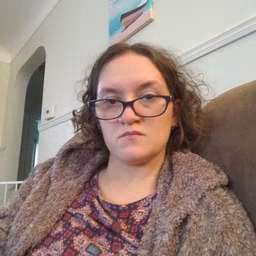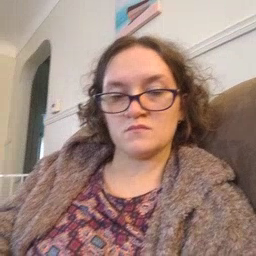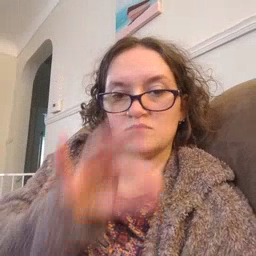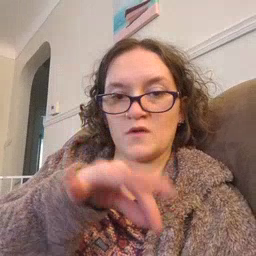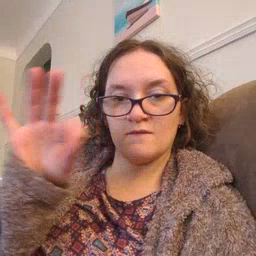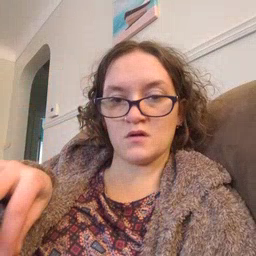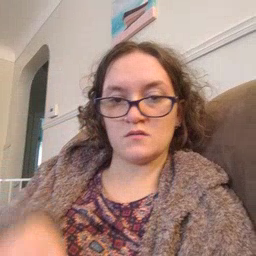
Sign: frenchfries